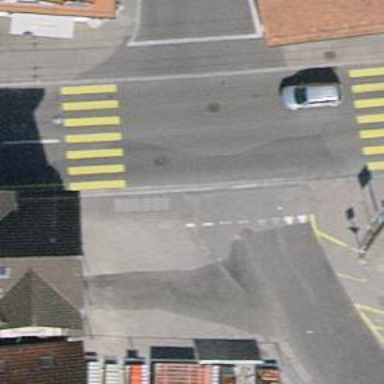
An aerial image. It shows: Uncontrolled road crossing.